Question: I would like to draw a triangle and add it as subview to the right corner of some particular table cells similar to how it's done on the WWDC app.
Any advice is welcomed. :)

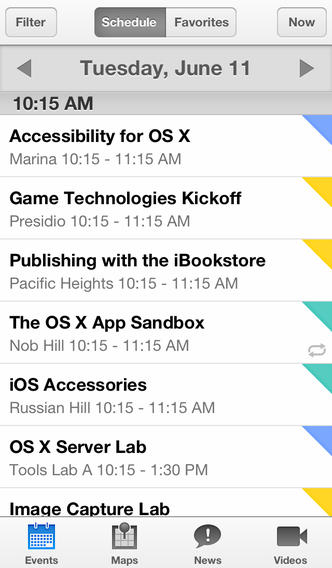
Answer: An easy way can be to have different UIImageView's containing a colored-triangle, then selecting the different image to display according to certain values/preference that you setup.
Taken from here:<URL>
You will need to do some math to calculate the correct points, but this is the general way of drawing a triangle. You can just create your own subclass of UIView (call it CornerTriangle) and then add it to the cell while settings its color to match your needs.
'''
-(void)drawRect:(CGRect)rect
{
CGContextRef ctx = UIGraphicsGetCurrentContext();
CGContextBeginPath(ctx);
CGContextMoveToPoint (ctx, CGRectGetMinX(rect), CGRectGetMinY(rect)); // top left
CGContextAddLineToPoint(ctx, CGRectGetMaxX(rect), CGRectGetMidY(rect)); // mid right
CGContextAddLineToPoint(ctx, CGRectGetMinX(rect), CGRectGetMaxY(rect)); // bottom left
CGContextClosePath(ctx);
CGContextSetRGBFillColor(ctx, 1, 1, 0, 1);
CGContextFillPath(ctx);
}
'''